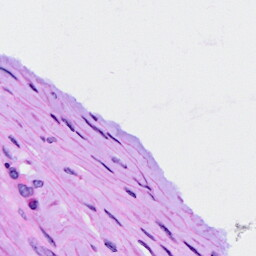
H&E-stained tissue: Ovarian